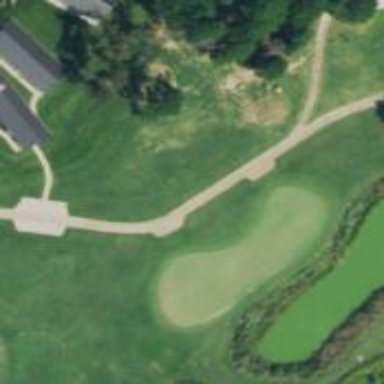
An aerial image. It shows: Path designated for golf carts.